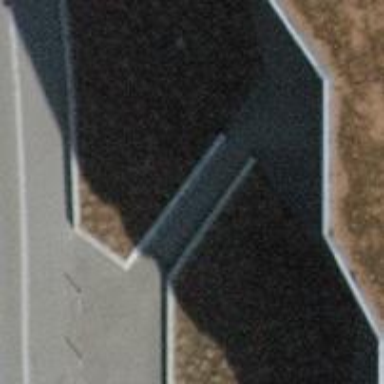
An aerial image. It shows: Paved steps.